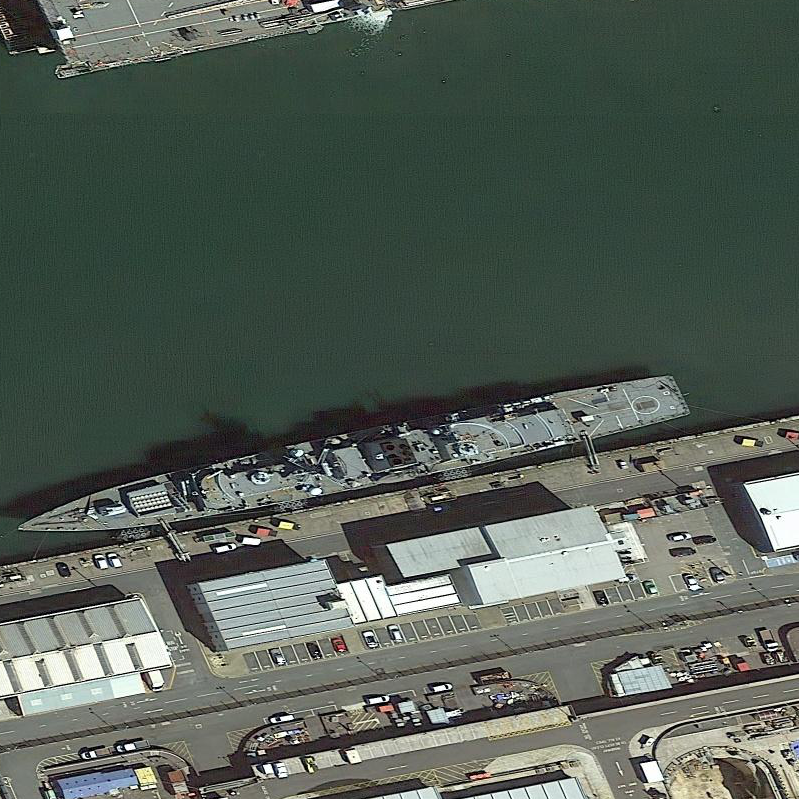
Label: Type_45_destroyer